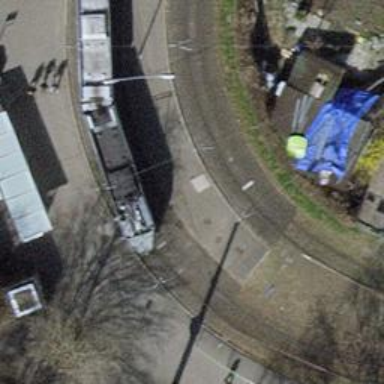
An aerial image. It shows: Tram stop with public transport connection.